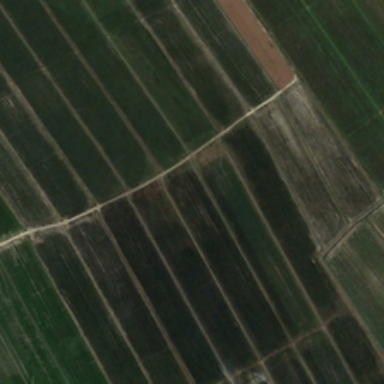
These pieces of land planted green wheat .